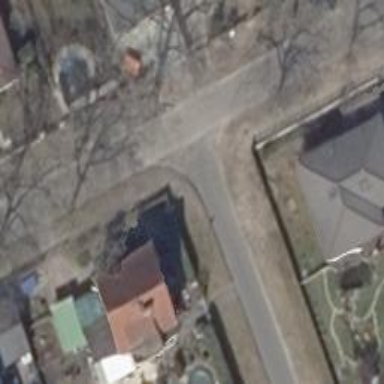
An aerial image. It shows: Footway along the road.